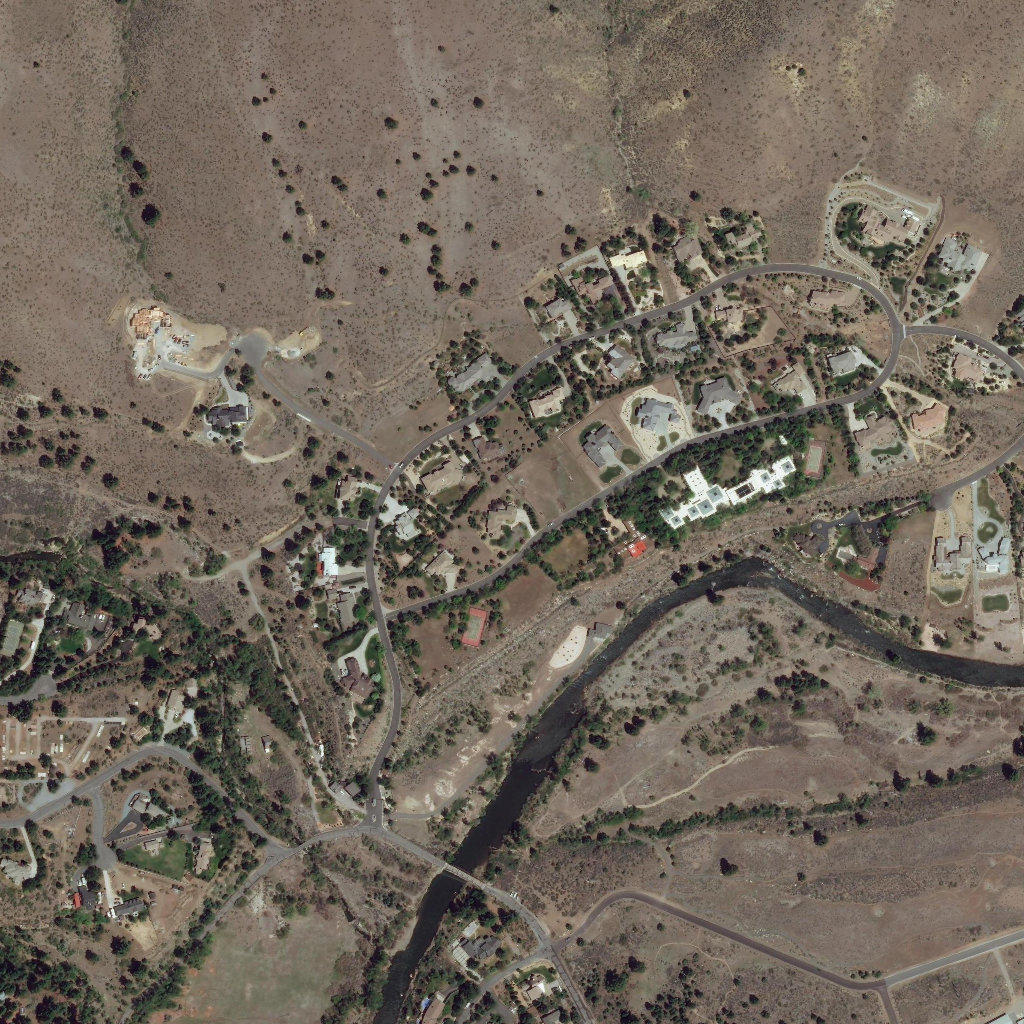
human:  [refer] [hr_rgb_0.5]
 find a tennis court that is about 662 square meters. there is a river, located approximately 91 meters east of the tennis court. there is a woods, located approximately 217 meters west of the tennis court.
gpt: <box>[[45, 59, 47, 63, 0]]</box>

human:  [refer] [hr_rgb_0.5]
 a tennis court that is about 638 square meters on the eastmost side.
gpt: <box>[[78, 42, 80, 46, 0]]</box>